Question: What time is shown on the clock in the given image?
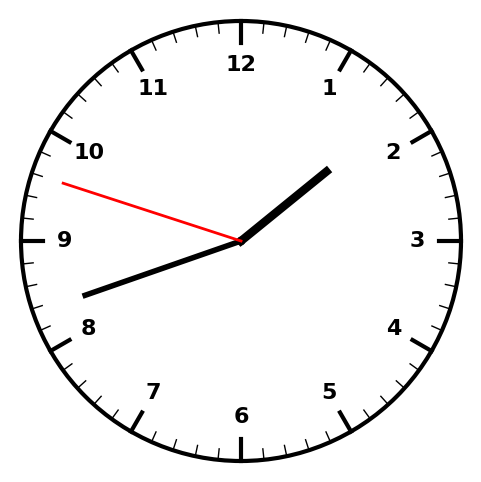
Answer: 01:41:48